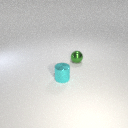
small green metal sphere behind small cyan metal cylinder